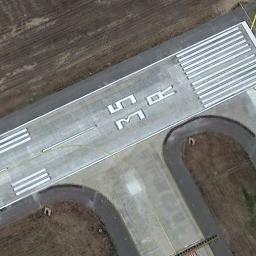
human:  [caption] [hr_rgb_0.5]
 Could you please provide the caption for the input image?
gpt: The runway has a threshold marking and two touchdown zone markings and the designation marking is 35R .

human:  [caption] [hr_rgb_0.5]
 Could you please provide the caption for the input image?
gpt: Next to the runway is brown bare ground with white '35R' and short-line signs on the runway .

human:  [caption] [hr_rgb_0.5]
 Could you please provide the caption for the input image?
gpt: The grass is on either side of the runway .

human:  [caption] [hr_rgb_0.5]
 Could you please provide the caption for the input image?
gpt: The runway is on the bare land .

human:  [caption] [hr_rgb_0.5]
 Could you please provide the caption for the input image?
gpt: There are brown bare land near the runway .